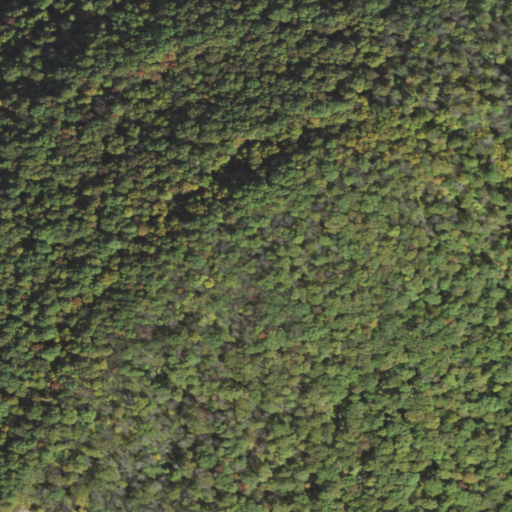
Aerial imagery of cliff(s) in Pennsylvania named Herman Point containing deciduous forest and mixed forest